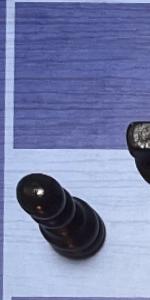
Label: Pawn_Black